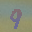
Label: 9